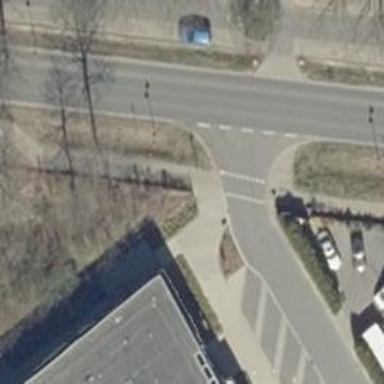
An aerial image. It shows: Uncontrolled road crossing.